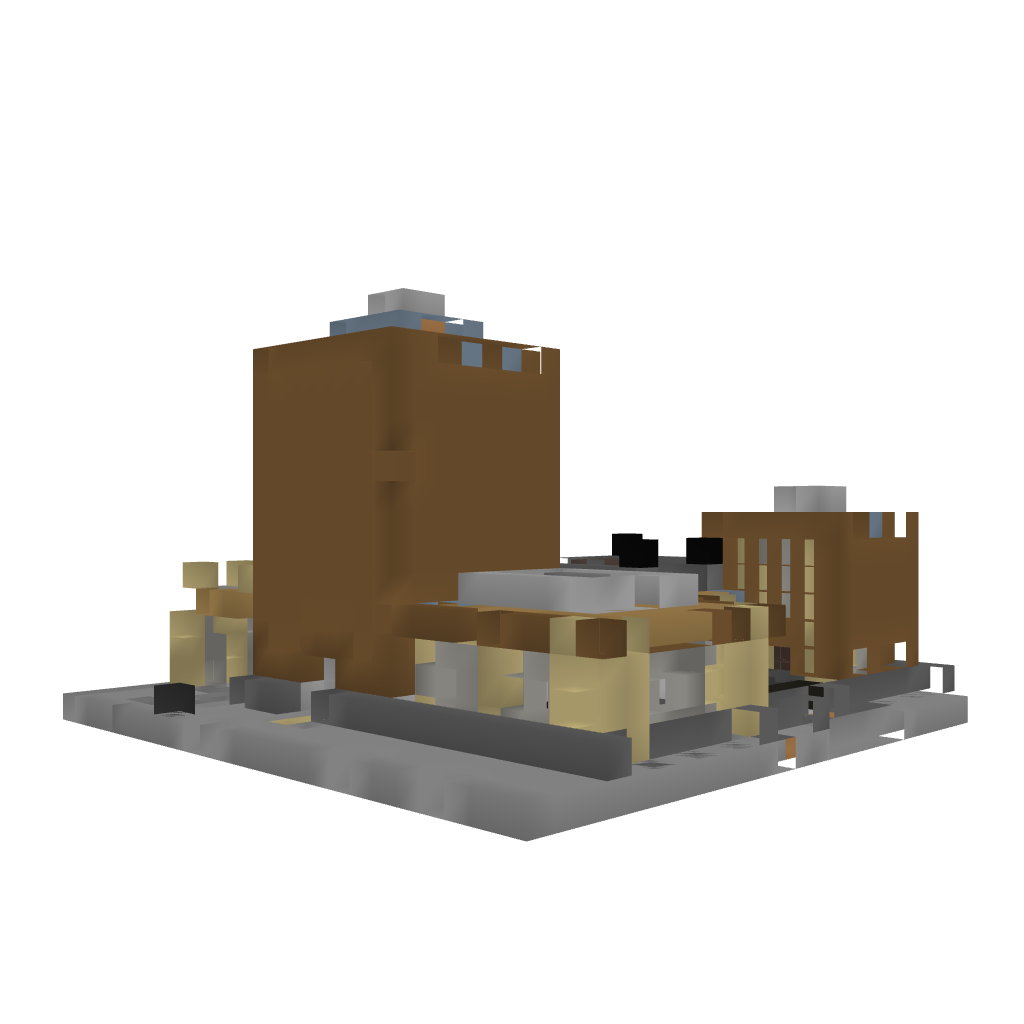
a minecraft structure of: Futurist-Wood-House